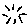
Label: sun